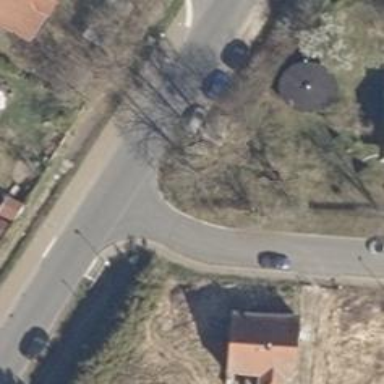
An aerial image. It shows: Sidewalk along the footway.